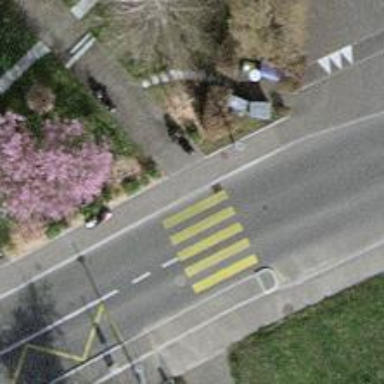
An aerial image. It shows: Marked crossing with zebra stripes on the road.